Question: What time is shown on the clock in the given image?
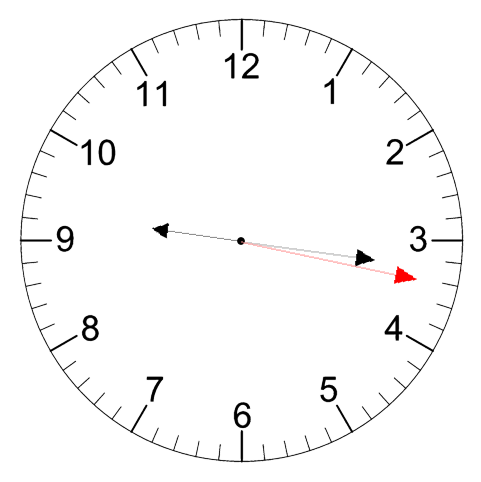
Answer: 09:16:17